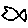
Label: fish